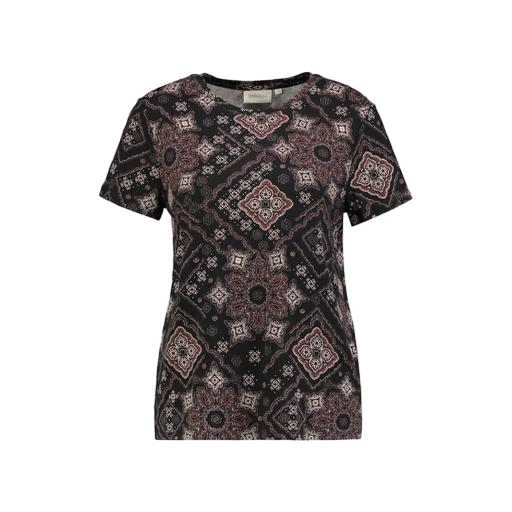
black plus size printed t-shirt only macy, black geo-print t-shirt only macy, red plus size printed t-shirt only macy, white background